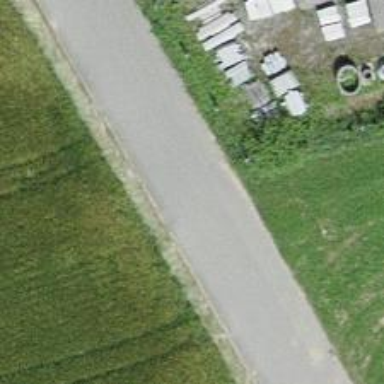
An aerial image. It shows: Unclassified road.